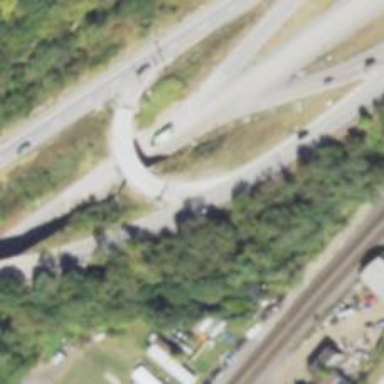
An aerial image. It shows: Trunk link highway.